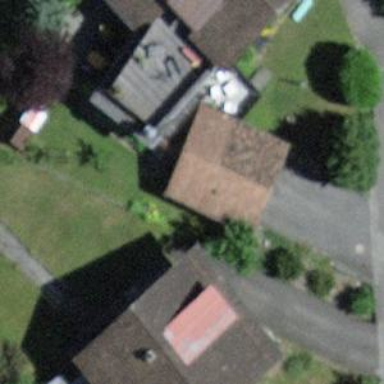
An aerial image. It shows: Garage building.